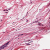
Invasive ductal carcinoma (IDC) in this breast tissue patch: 0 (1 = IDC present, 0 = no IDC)